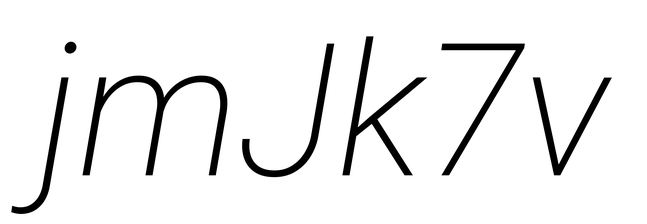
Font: Roboto-Italic_ExtraLight_Italic